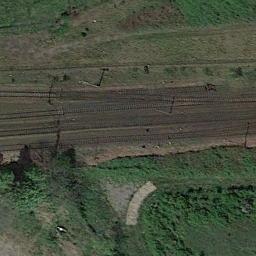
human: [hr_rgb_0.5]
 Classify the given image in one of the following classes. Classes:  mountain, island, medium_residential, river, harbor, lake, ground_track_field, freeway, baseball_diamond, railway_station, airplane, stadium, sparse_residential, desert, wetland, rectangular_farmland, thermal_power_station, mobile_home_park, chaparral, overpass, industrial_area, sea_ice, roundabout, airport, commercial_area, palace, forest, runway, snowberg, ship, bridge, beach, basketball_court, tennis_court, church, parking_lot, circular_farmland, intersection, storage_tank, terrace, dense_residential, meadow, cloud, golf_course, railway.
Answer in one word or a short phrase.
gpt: railway